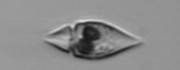
Label: Amphidinium